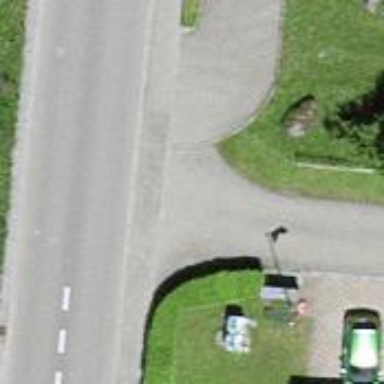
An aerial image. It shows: Asphalt road designated for service vehicles.